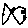
Label: fish